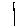
Label: line